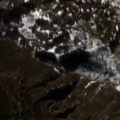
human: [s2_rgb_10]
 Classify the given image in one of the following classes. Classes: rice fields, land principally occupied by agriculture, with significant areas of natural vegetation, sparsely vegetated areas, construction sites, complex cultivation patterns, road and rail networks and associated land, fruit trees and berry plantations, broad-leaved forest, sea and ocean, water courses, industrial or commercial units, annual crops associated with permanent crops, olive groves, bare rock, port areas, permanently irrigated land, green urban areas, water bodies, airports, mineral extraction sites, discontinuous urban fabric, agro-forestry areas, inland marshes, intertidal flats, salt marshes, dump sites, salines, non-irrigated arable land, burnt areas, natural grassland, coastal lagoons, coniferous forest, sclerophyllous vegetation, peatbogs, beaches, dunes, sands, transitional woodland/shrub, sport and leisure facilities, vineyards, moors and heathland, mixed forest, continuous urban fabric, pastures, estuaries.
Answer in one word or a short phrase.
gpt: broad-leaved forest, transitional woodland/shrub, sparsely vegetated areas